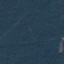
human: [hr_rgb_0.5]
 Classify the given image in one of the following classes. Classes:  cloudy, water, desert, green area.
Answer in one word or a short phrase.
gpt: green area